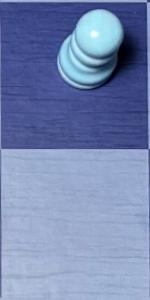
Label: Empty